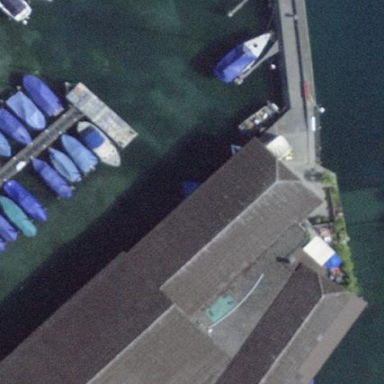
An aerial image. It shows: Roofed boat storage facility.